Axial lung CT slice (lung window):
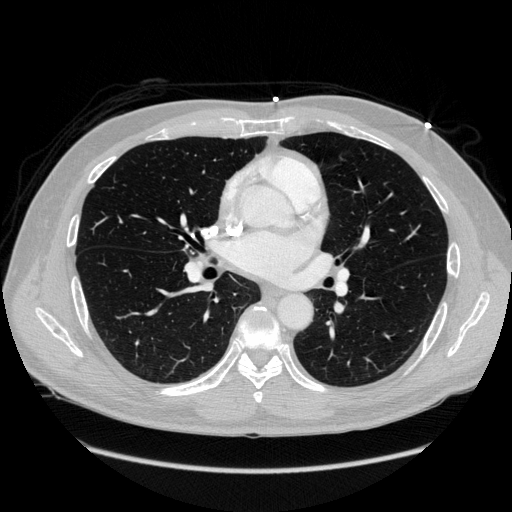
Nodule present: no